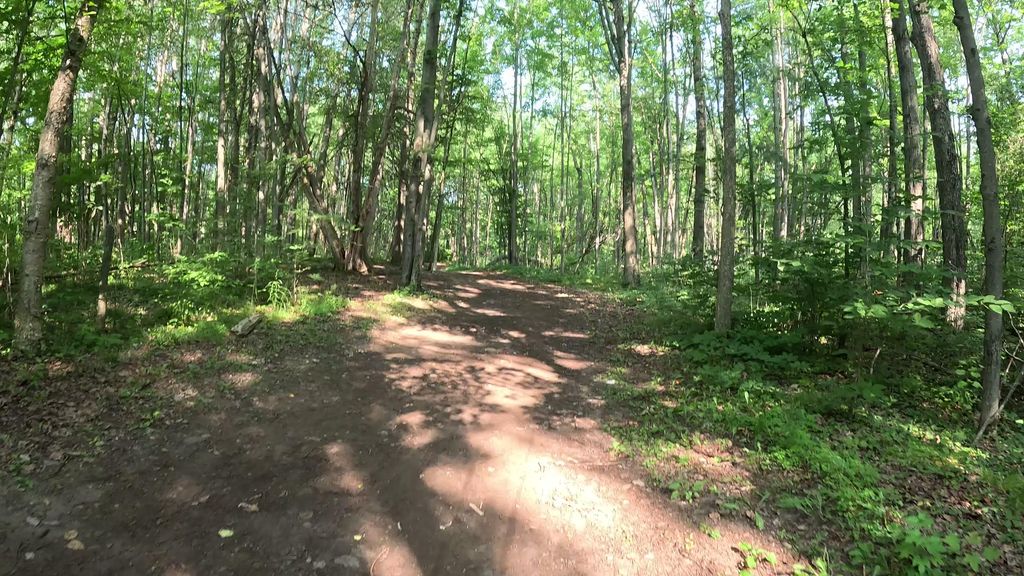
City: ottawa-gatineau